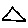
Label: triangle